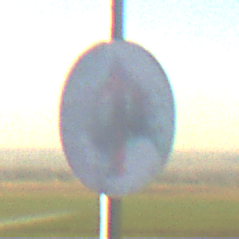
Verkehrszeichen: VorgeschriebeneFahrtrichtungGeradeaus
Umgebung: Outdoor, Nature
Tageszeit: SunriseSunset
Wetter: Clear
Licht: Natural
Jahreszeit: NotSpecified
Kontrast: LowContrast